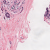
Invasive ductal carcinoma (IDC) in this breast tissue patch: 0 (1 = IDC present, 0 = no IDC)